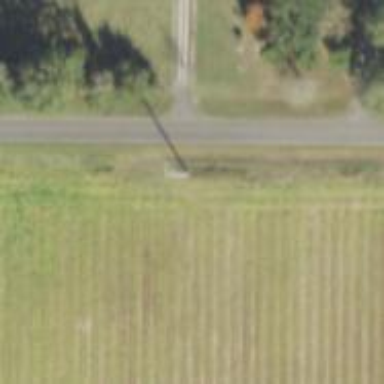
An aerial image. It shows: Power pole.